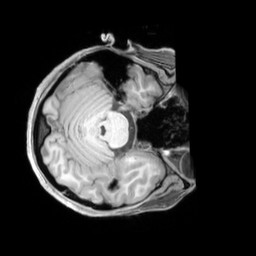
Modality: T1w
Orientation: axial
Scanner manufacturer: siemens
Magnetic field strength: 3 T
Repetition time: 2.3 s
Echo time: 0.00226 s